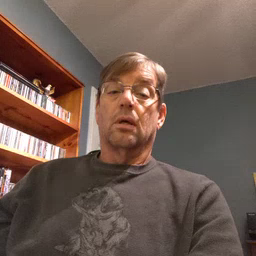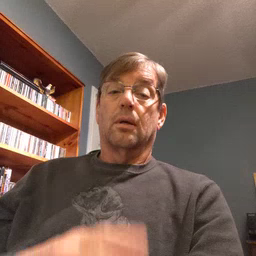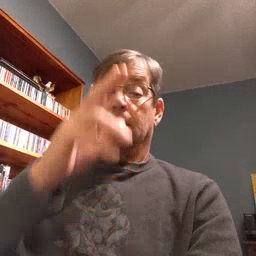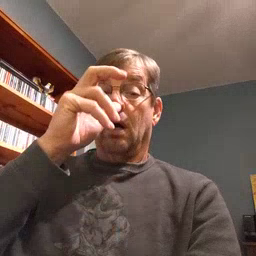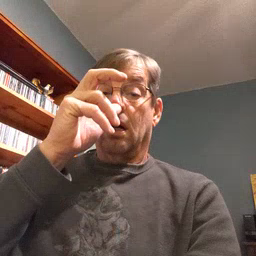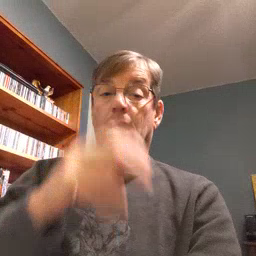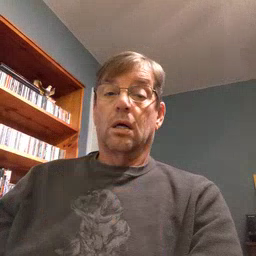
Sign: bug